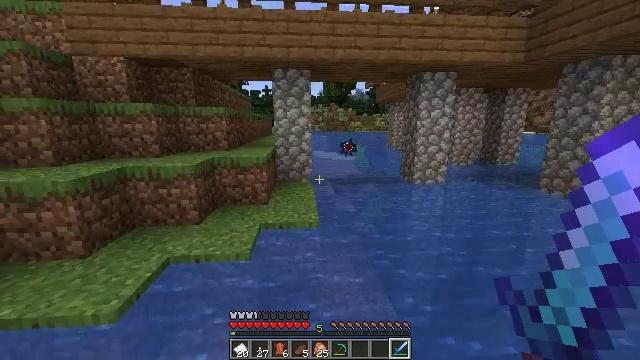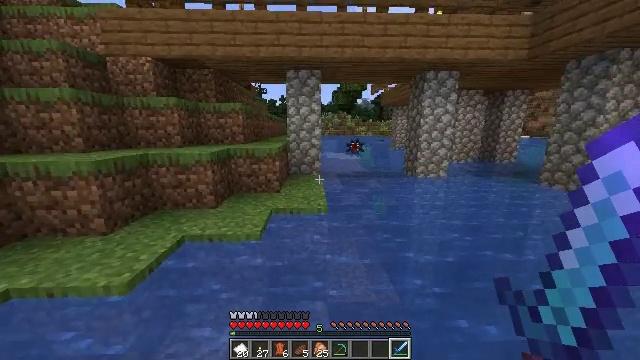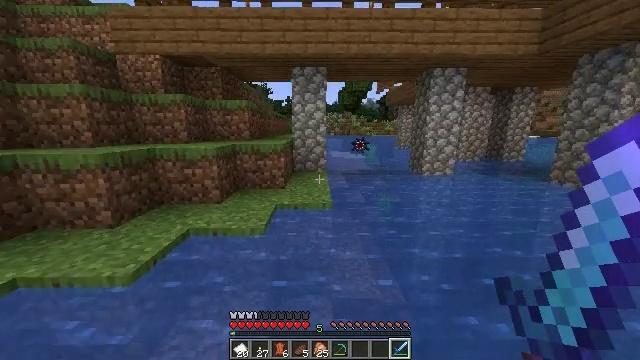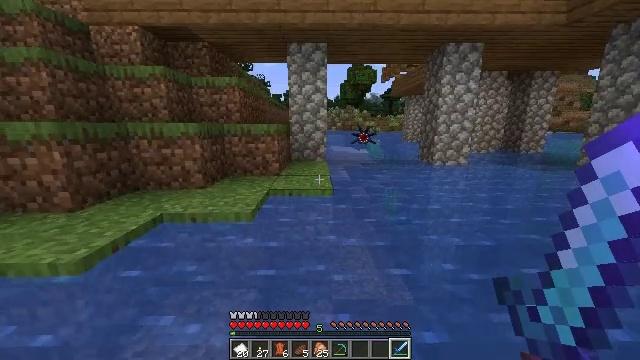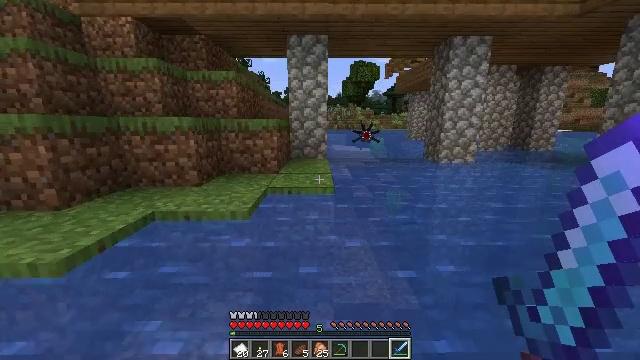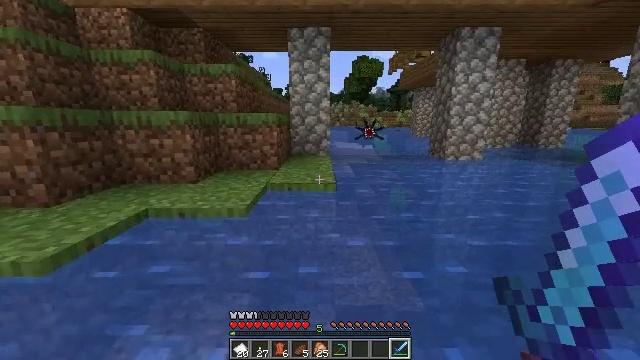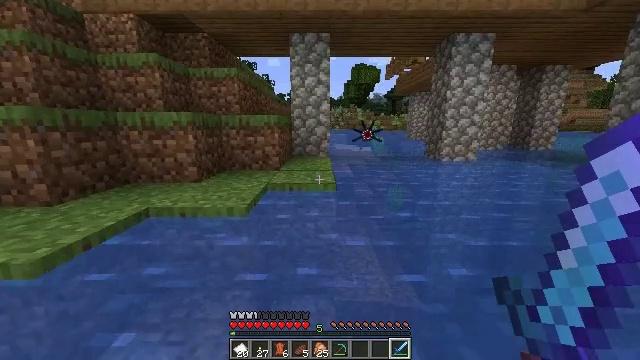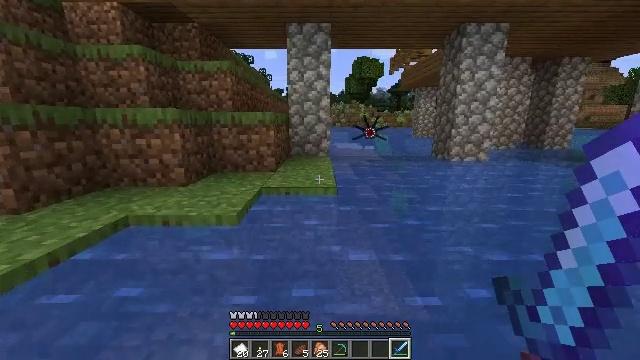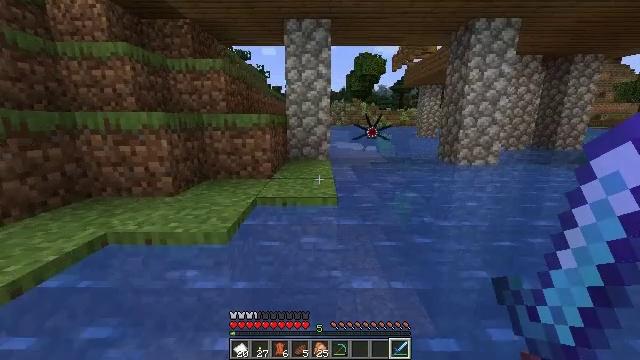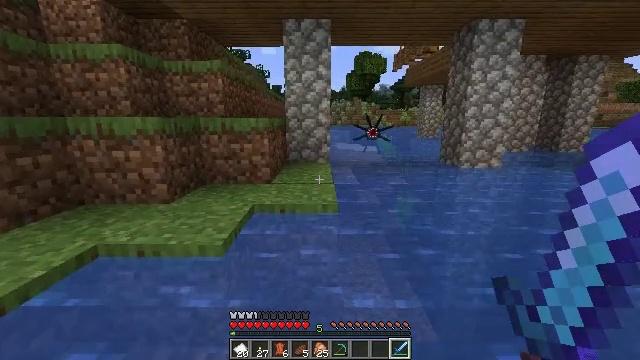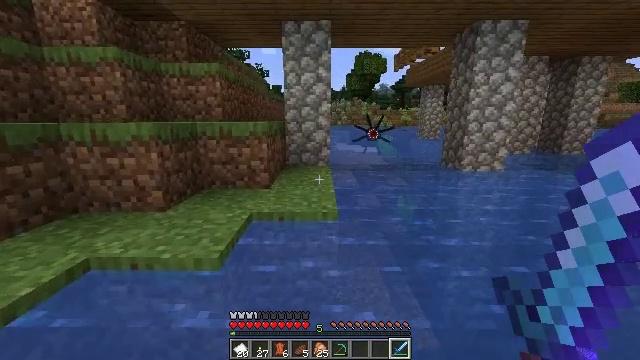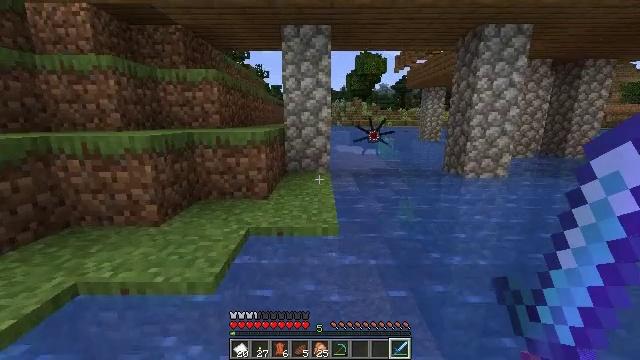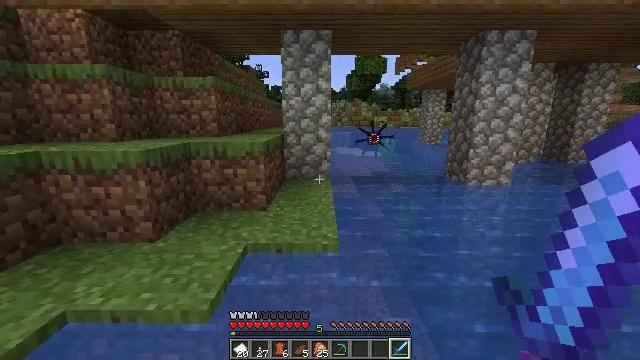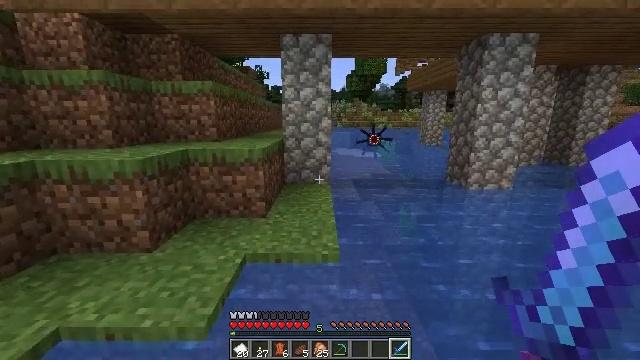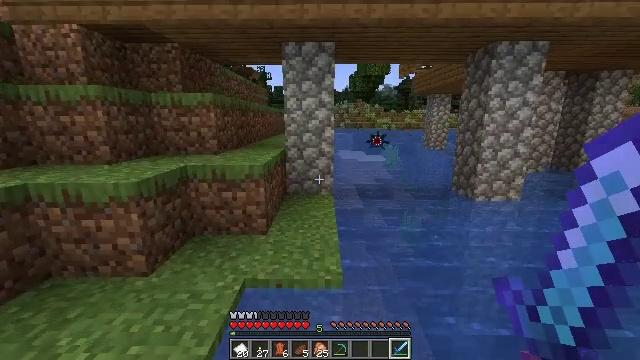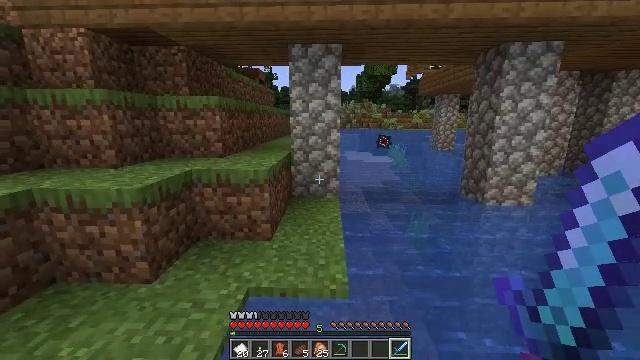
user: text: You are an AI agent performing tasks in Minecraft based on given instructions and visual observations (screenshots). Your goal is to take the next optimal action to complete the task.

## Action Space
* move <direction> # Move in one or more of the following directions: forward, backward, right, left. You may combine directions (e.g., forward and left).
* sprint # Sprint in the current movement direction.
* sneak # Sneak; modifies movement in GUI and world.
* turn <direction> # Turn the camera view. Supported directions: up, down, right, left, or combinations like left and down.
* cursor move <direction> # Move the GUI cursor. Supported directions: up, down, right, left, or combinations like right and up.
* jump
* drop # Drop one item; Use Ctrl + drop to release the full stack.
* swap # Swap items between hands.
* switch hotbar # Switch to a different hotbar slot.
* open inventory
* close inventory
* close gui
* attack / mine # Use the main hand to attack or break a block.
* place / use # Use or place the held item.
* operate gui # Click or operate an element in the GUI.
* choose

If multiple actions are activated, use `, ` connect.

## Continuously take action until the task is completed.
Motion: motion action
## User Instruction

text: Hunt aquatic mobs.
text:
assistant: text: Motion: move forward, sprint, turn left, jump
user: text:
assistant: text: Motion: move forward, turn left, jump
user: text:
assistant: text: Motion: move forward, jump
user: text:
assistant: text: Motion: move forward, jump
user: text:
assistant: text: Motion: move forward, jump
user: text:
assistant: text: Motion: move forward, jump
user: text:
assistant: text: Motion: move forward, sprint, jump
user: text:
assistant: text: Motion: move forward, sprint, jump
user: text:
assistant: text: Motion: move forward, sprint, jump
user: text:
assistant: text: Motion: move forward, jump
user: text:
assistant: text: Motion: move forward, jump
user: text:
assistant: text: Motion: move forward, jump
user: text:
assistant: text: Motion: move forward, jump
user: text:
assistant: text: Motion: move forward, jump
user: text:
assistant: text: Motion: move forward, turn left, jump
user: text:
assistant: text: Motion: move forward, turn left, jump
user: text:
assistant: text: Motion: move forward, jump
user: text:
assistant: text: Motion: move forward, sprint, turn left, jump
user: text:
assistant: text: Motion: move forward, sprint, turn left, jump
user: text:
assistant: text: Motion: move forward, sprint, jump
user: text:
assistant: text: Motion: move forward, sprint, jump
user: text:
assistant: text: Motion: move forward, turn left, jump
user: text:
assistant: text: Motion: move forward, jump
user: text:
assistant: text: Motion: move forward, jump
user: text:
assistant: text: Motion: move forward, jump
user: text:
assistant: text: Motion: move forward, jump
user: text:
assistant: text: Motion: move forward, sprint, jump
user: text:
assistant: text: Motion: move forward, sprint, jump
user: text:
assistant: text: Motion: move forward, sprint, jump
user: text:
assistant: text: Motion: move forward, jump